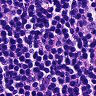
Metastatic tissue present: no